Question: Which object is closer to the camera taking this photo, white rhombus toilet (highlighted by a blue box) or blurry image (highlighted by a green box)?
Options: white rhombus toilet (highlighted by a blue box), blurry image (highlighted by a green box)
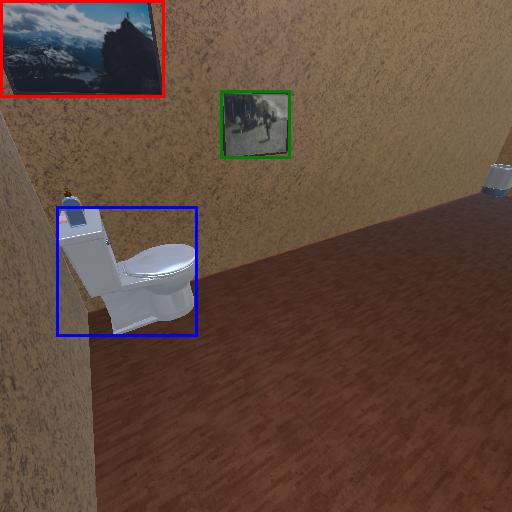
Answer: white rhombus toilet (highlighted by a blue box)